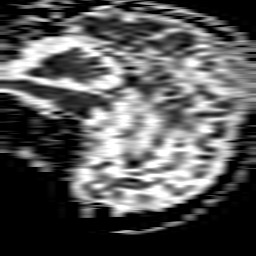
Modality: ADC
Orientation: sagittal
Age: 79
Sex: male
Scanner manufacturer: philips
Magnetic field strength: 1.5 T
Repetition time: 3.542 s
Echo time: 0.09411 s